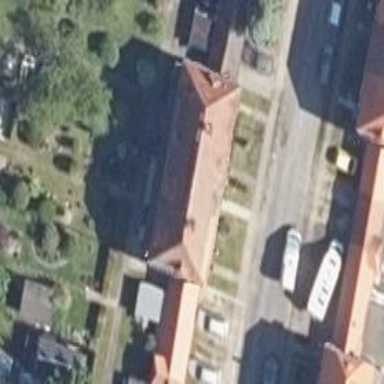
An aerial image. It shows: Residential building with red hipped roof.